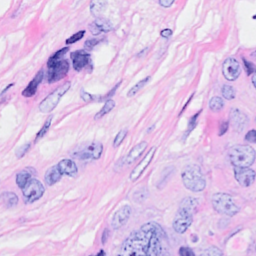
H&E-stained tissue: Breast